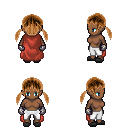
a pixel art fantasy rpg character, female body template, human, dark skin, maroon cape, white pants, brown twin-tailed hairstyle, metal gloves, gray slippers, four views (front, back, left, right), 2x2 character sprite sheet, small pixel art, hard edges, no anti-aliasing